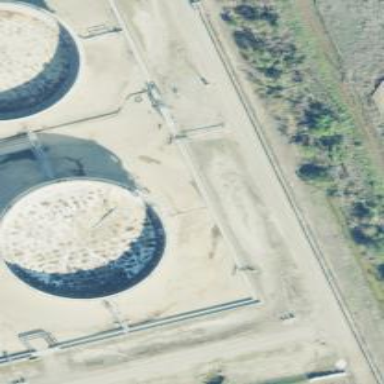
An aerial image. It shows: Storage tank that is man-made.